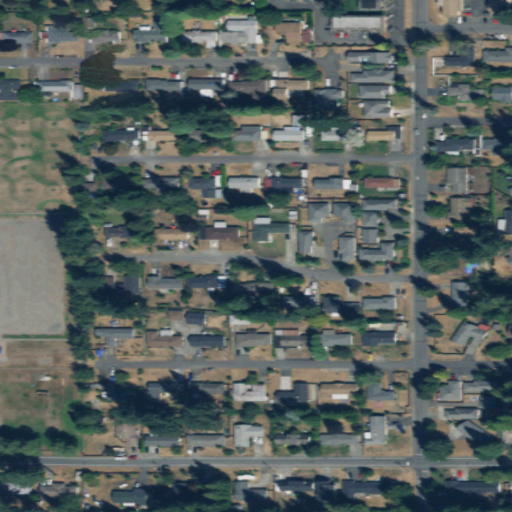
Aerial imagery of plain(s) in Washington named Woods Prairie containing medium intensity development, low intensity development, open development, and high intensity development